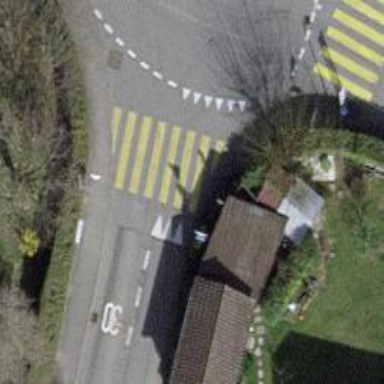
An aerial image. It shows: Traffic calming hump on the road.